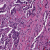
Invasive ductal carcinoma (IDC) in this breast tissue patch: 1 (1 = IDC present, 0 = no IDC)